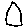
Label: house